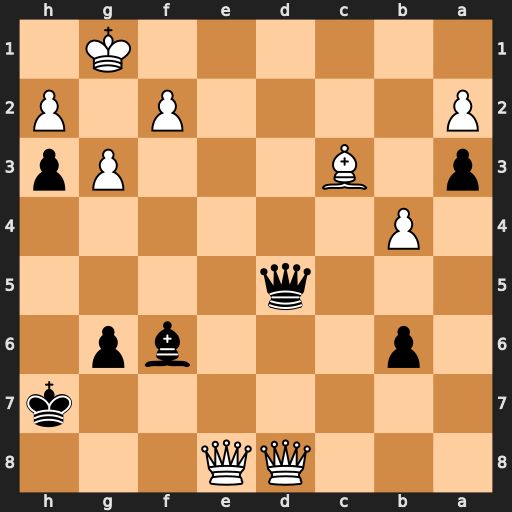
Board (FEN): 3QQ3/7k/1p3bp1/3q4/1P6/p1B3Pp/P4P1P/6K1
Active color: b
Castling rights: -
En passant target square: -
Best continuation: Qg2#